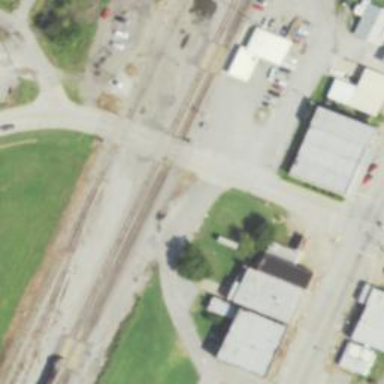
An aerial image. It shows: Railway level crossing.